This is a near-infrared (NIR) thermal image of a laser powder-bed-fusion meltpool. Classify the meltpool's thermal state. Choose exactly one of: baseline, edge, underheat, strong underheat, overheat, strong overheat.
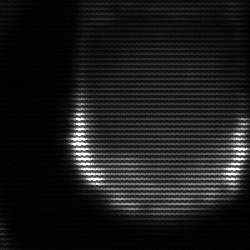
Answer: edge